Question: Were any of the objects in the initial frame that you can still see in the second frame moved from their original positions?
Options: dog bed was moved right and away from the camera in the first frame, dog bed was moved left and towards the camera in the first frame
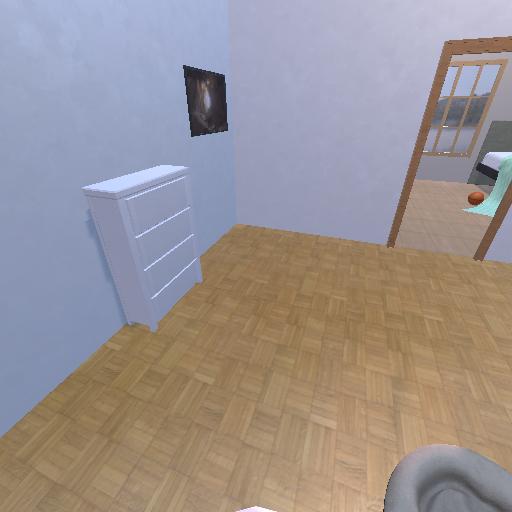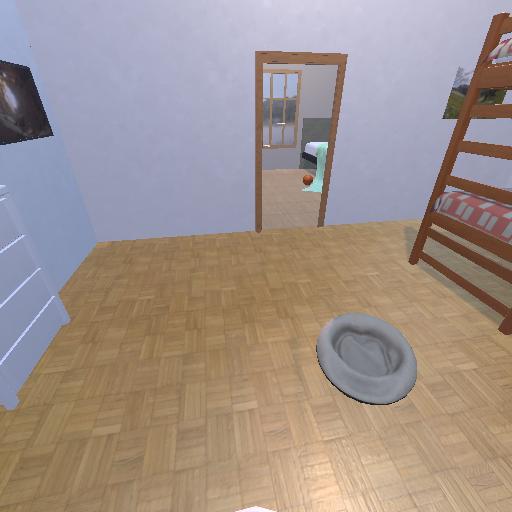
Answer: dog bed was moved right and away from the camera in the first frame